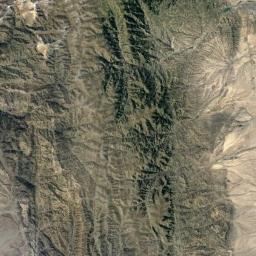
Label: mountain